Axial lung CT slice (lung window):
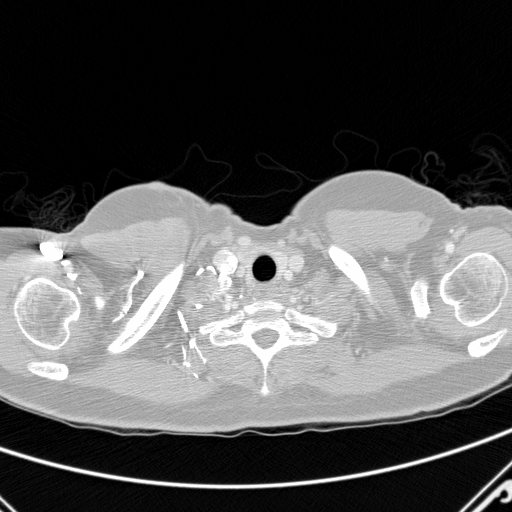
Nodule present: no